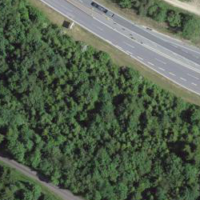
EUNIS habitat code: 44
Species observed at this site:
Delichon urbicum